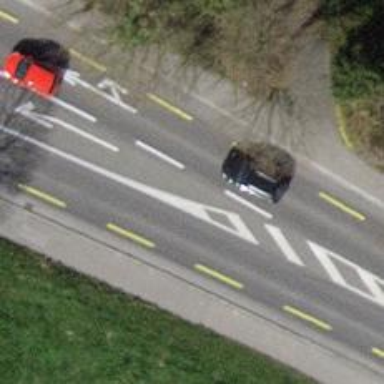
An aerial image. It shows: Primary highway with asphalt surface. It has sidewalks on both sides and soft cycle lane.